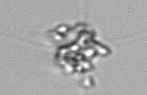
Label: Chaetoceros_didymus_TAG_external_flagellate